Field crop: tomato
Growth stage: 2
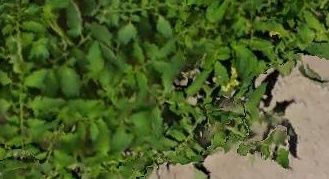
Species: tomato